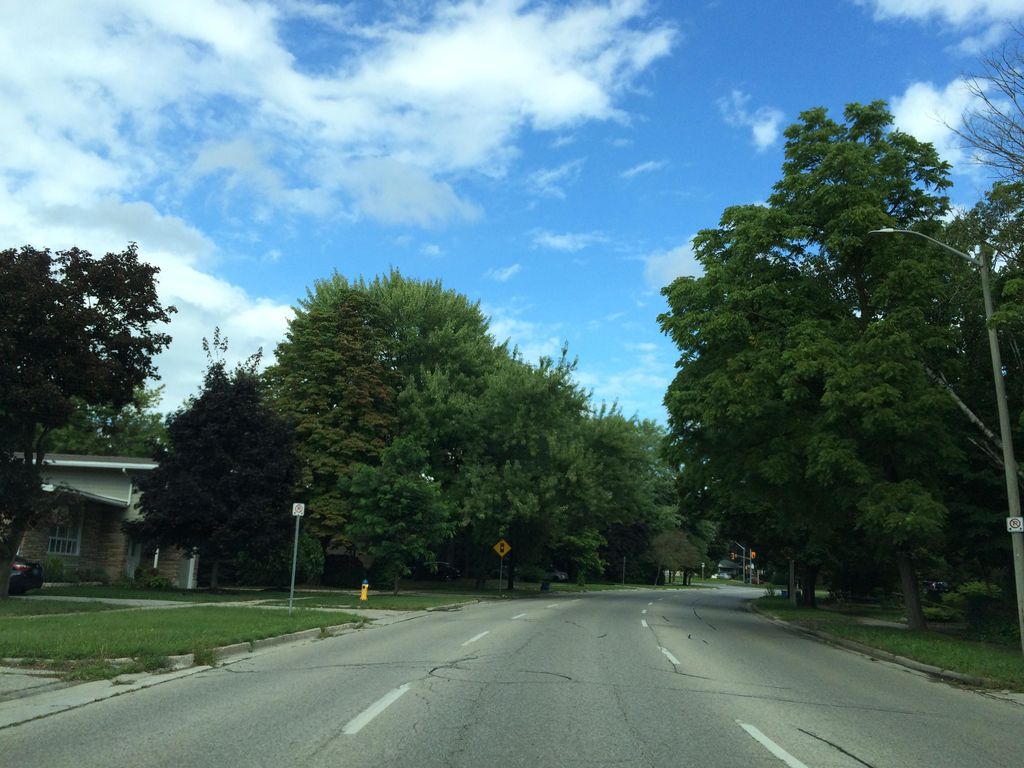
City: kitchener-waterloo